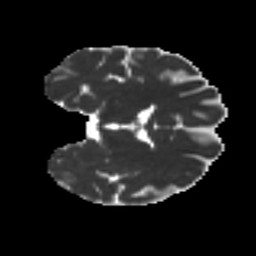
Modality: MD
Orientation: coronal
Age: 31
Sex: male
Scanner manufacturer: ge
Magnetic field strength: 3 T
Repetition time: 7.8 s
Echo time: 0.0606 s